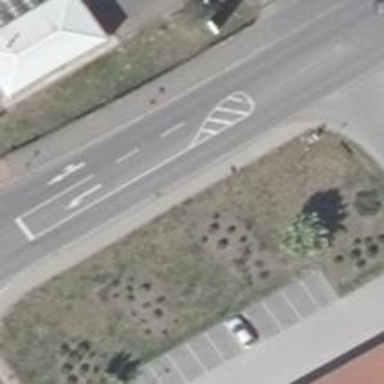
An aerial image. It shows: Residential road with asphalt surface. There is cycle track on the left side.